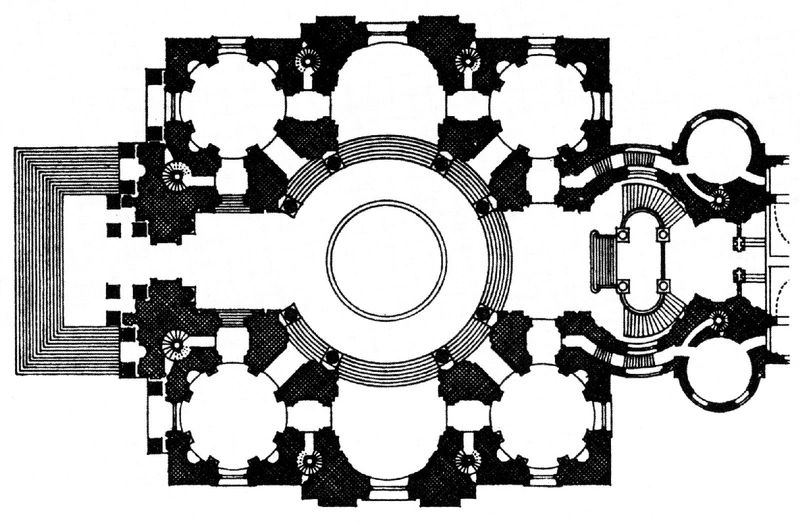
Titel: Invalidendom in Paris
Künstler: Jules Hardouin-Mansart
Standort: Paris, Invalidendom (EU - F - Ile-de-France)
Schlagwörter: schwarz, zeichnung, gebäude, architektur, barock, kirche, kreis, rund, garten, saal, kuppel, treppe, treppen, halle, aufsicht, eingang, nische, bla, türme, linie, druck, apsis, kapelle, grundriss, zentralbau, kupper, wandpfleiler